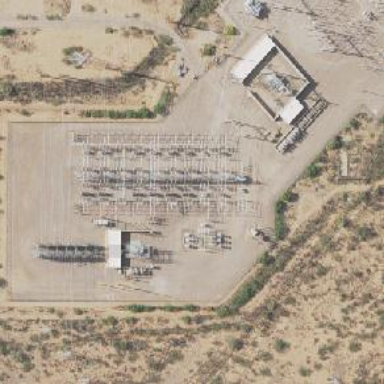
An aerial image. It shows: Switch for power supply.